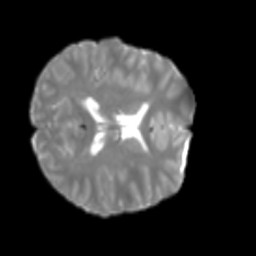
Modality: T2w
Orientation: axial
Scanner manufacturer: siemens
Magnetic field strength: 3 T
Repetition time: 4 s
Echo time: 0.0594 s